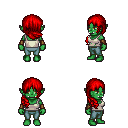
a pixel art fantasy rpg character, female body template, orc, green skin, white pirate shirt, teal pants, red right-swept hairstyle, leather bracers, four views (front, back, left, right), 2x2 character sprite sheet, small pixel art, hard edges, no anti-aliasing